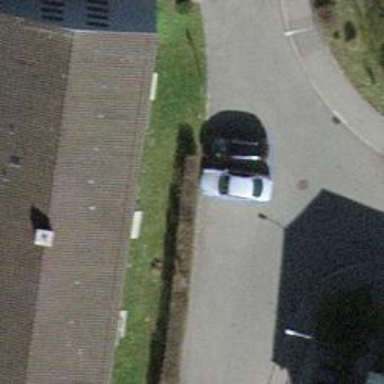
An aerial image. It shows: View of apartment building.